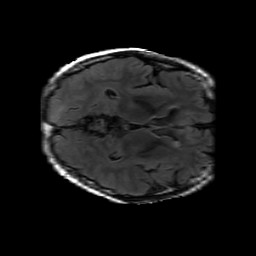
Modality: FLAIR
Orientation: axial
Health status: ill
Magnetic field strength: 3 T